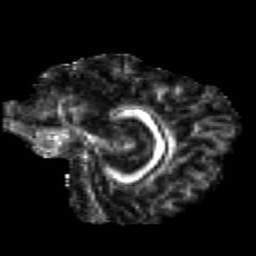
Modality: FA
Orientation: sagittal
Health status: healthy
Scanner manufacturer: siemens
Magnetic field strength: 3 T
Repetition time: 12 s
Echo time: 0.092 s